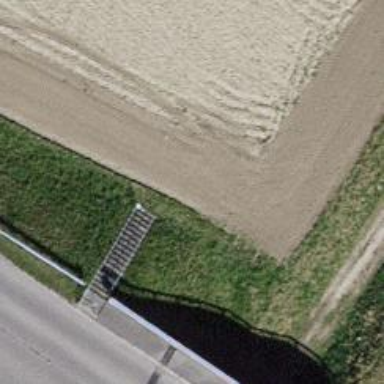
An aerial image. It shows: Fence is in the image.